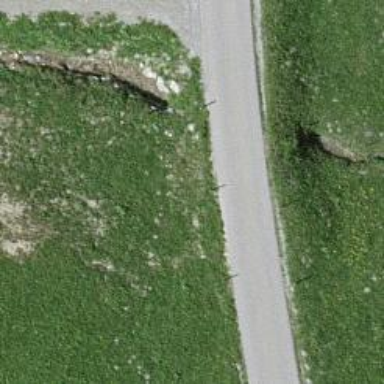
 crossing over bridge with grade1 tracktype."